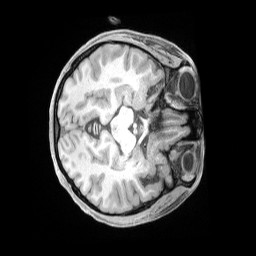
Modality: T1w
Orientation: axial
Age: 33
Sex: female
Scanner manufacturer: siemens
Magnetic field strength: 3 T
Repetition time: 2 s
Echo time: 0.00211 s